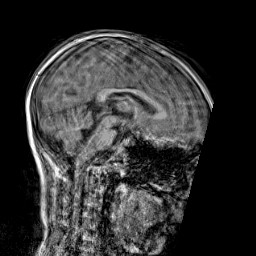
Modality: T1w
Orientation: sagittal
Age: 8
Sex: male
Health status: ill